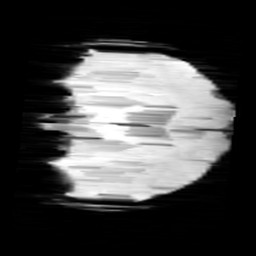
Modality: minIP
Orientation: coronal
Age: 11
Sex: female
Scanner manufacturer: siemens
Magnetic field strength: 3 T
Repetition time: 0.027 s
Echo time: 0.02 s